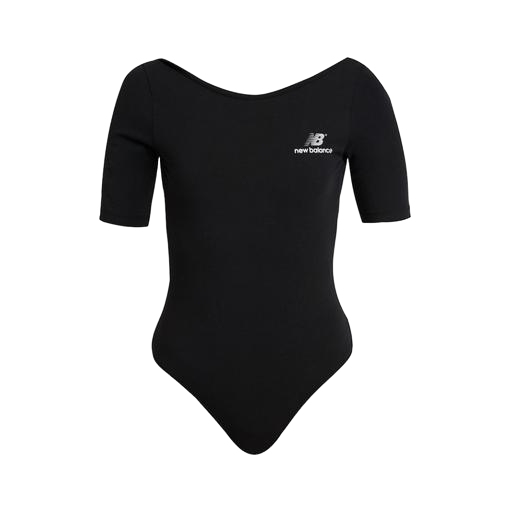
contour short sleeve, short-sleeve top, black 3/4 body, white background